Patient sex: F
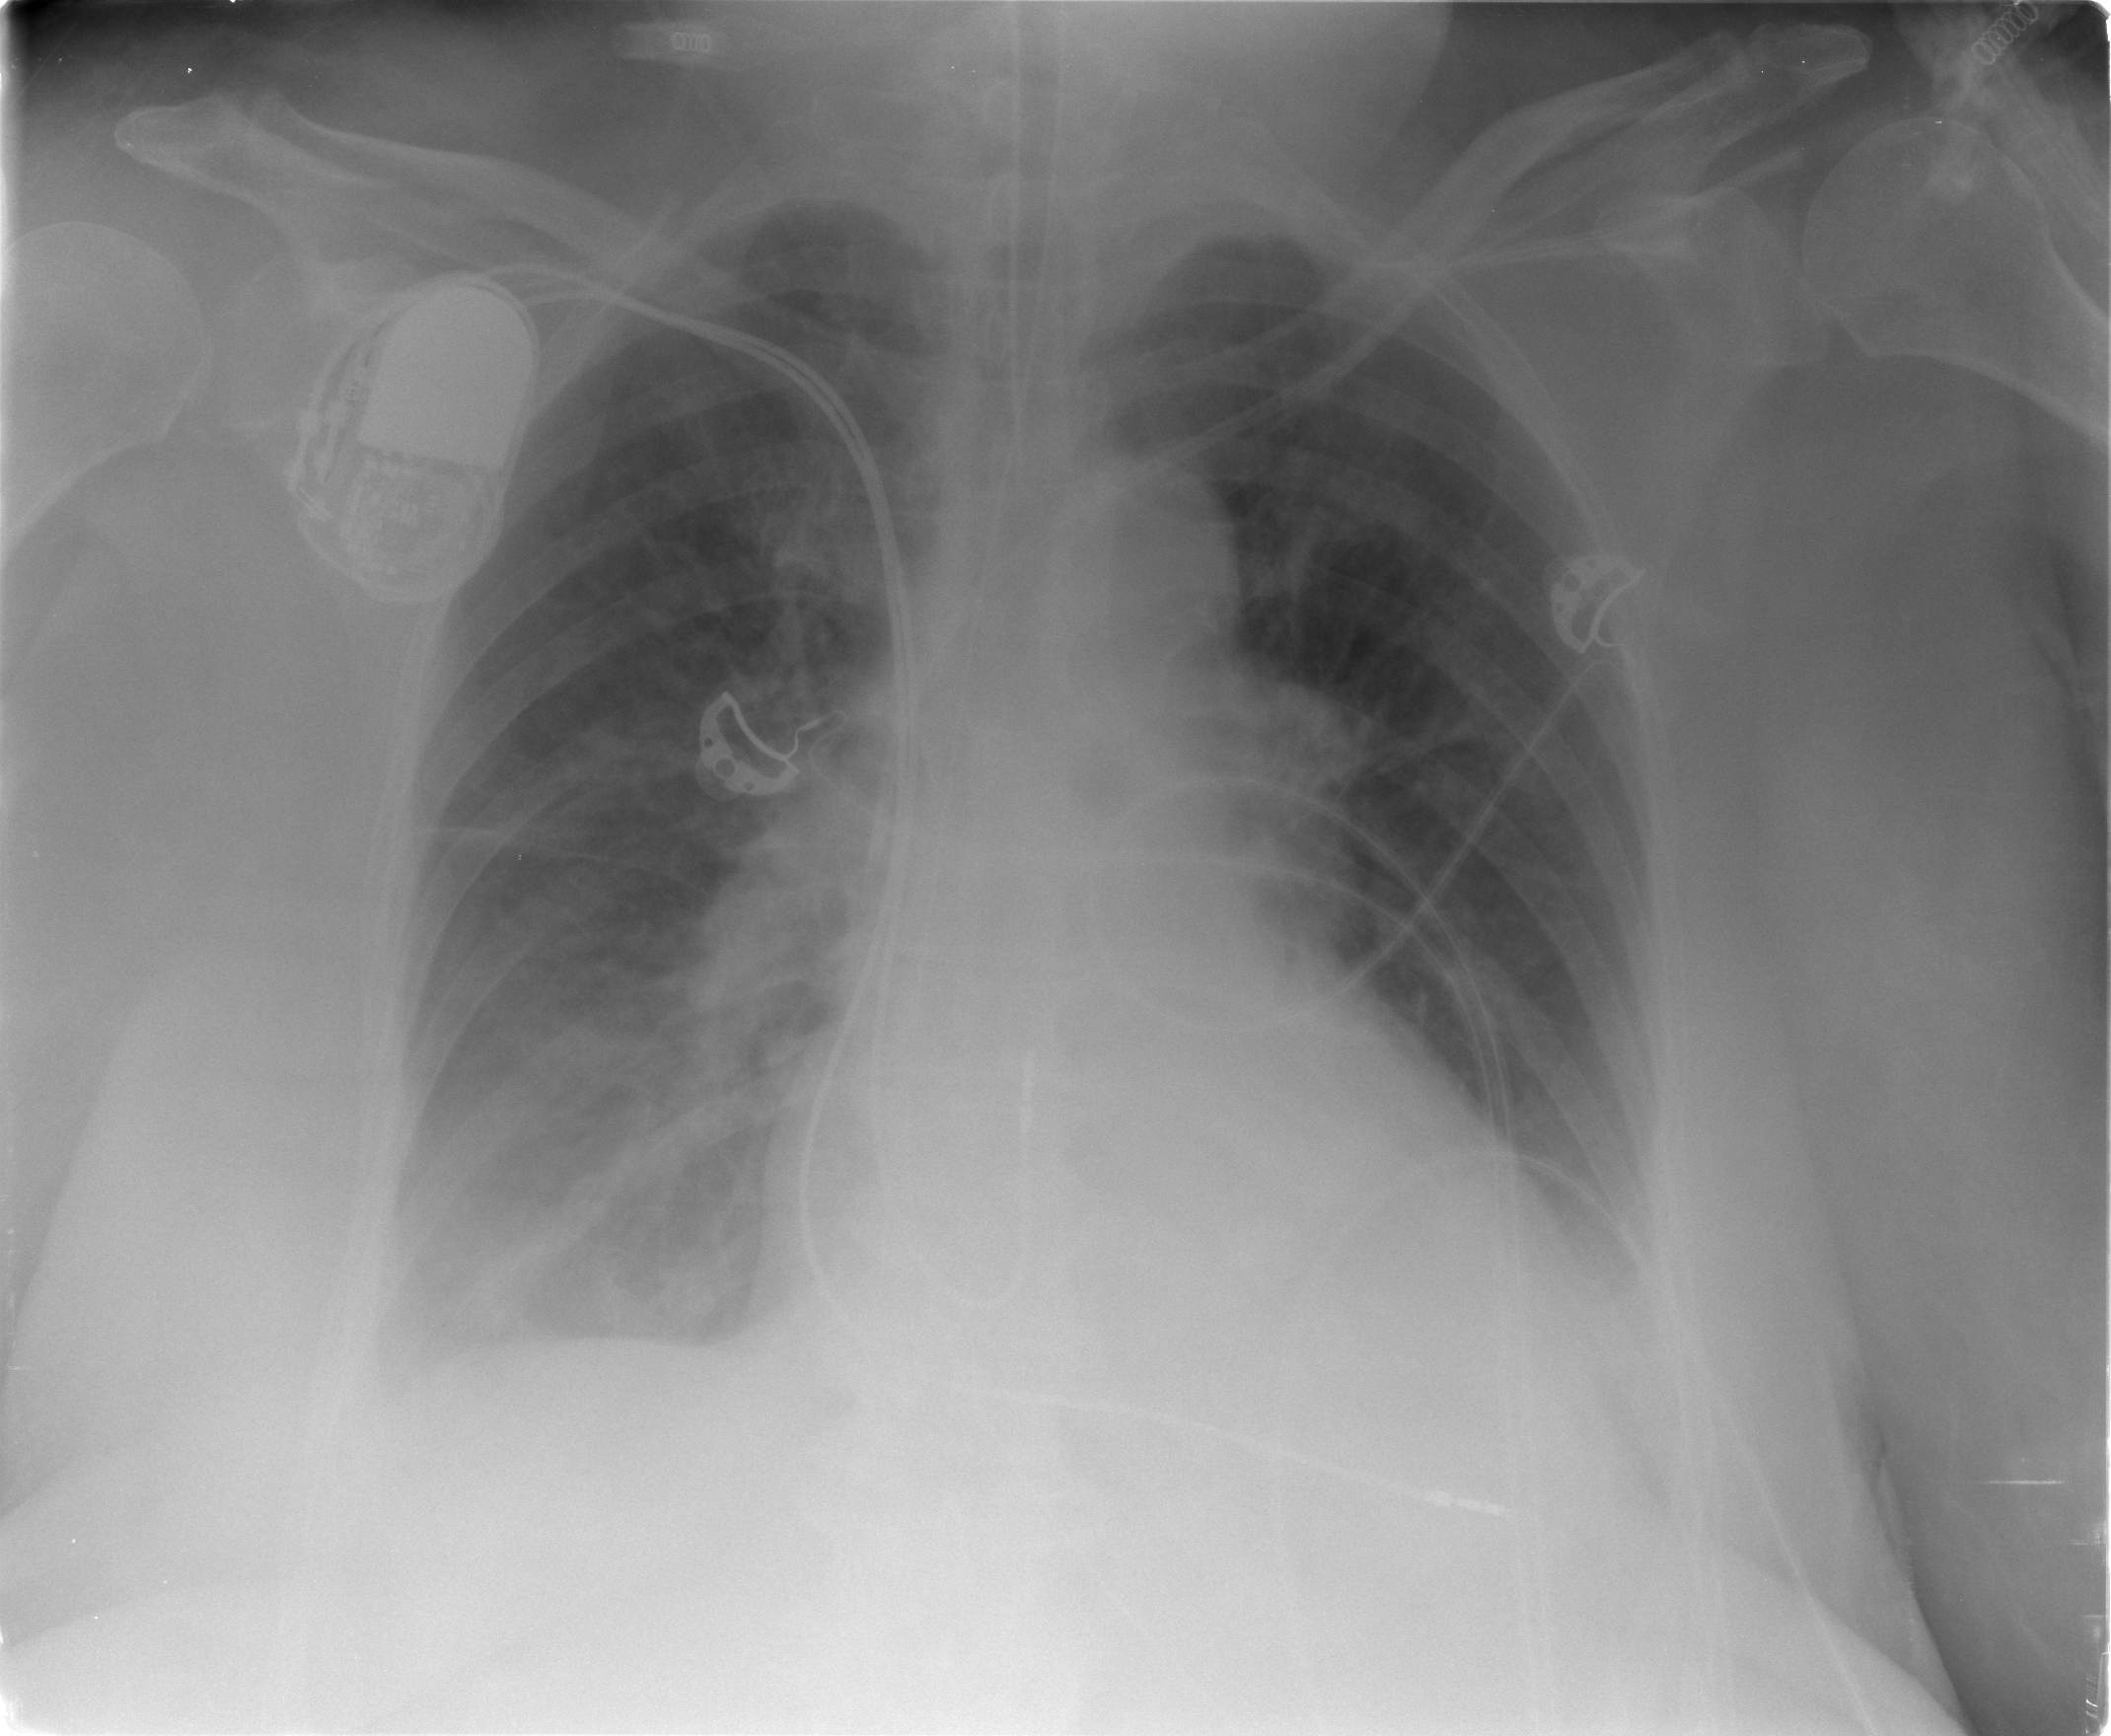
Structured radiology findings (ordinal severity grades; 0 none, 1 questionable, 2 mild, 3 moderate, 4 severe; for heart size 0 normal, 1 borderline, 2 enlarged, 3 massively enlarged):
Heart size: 1
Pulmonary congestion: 2
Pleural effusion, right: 1
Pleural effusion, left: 1
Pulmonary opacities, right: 1
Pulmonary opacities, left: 0
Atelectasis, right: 1
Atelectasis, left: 1